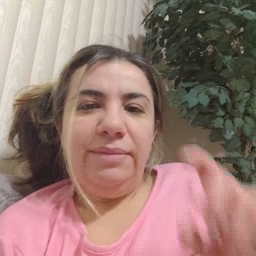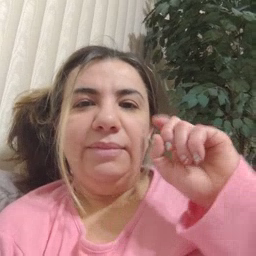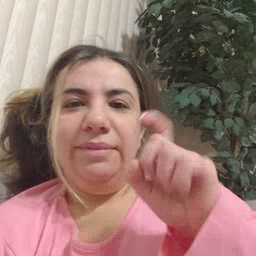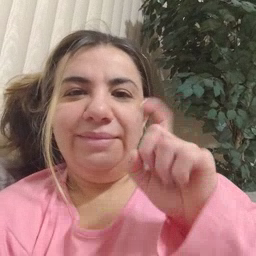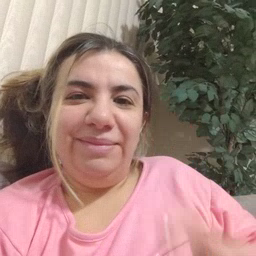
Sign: gift